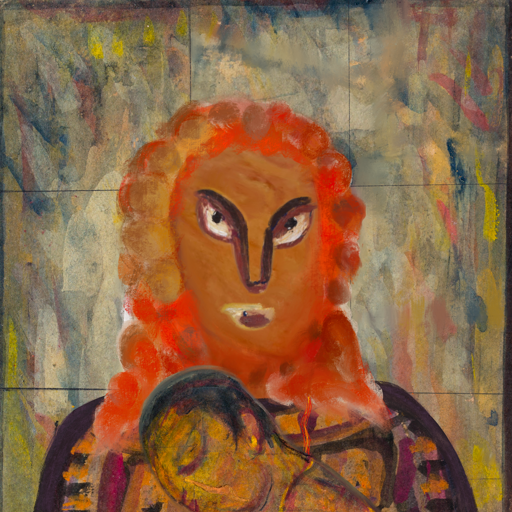
Background: GypsyMother, Head And Neck Front: Pious_Lady, Face Front: After_Raid, Bust: Doll, Hair Front: Rupkatha, Head Accessory: Blank, Second Necklace: Gypsy_Mother_2, Necklace: Blank, Baby: GypsyMother_Baby